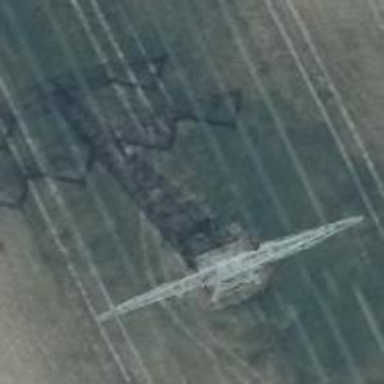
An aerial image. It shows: Hunting stand.